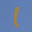
Label: 1